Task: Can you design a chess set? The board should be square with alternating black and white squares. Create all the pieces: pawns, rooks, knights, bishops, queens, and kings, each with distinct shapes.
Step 4172:
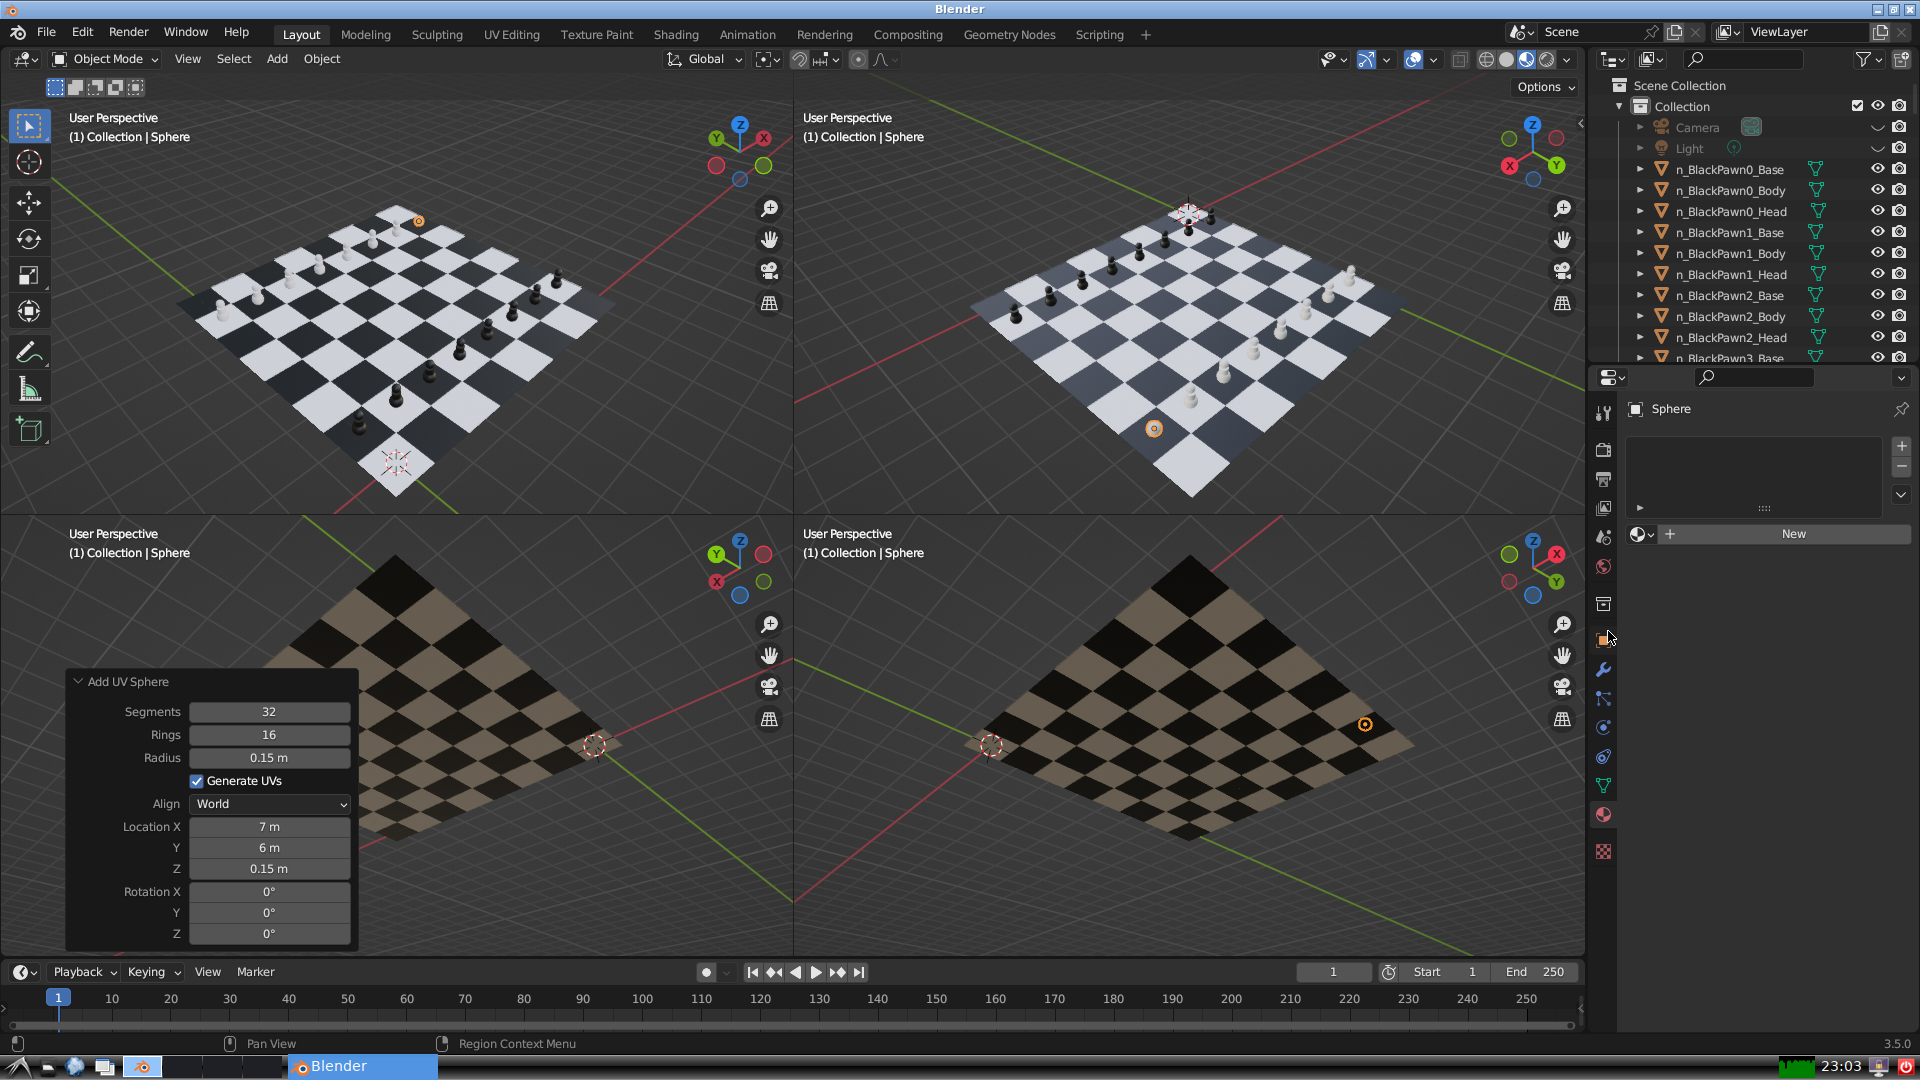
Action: click: no